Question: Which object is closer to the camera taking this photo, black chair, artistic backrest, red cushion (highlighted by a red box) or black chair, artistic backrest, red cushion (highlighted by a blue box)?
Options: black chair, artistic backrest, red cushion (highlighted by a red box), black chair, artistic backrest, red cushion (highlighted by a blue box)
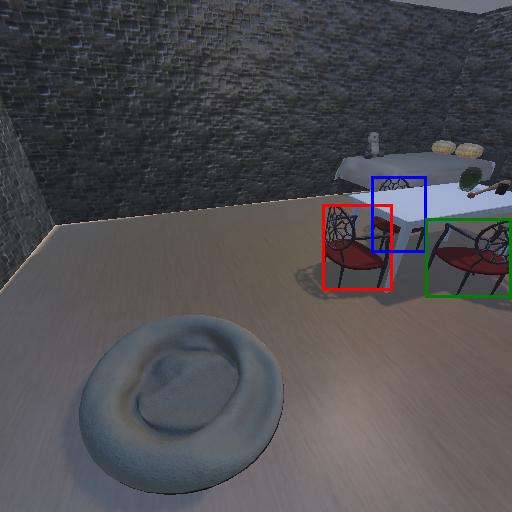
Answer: black chair, artistic backrest, red cushion (highlighted by a red box)